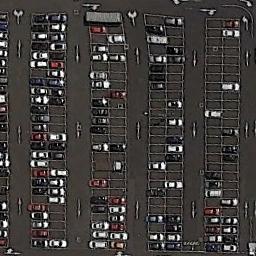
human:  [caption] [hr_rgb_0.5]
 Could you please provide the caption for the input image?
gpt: Three rows of cars were parked in the parking lot .

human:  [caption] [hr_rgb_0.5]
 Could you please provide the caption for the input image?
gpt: The parking lot has some parked cars but lots of parking spaces are still empty .

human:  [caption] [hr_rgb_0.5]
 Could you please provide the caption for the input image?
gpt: The parking lot is full of cars .

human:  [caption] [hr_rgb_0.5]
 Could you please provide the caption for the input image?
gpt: Many cars of different styles are on the parking lot .

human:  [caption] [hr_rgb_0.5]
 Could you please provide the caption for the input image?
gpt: There are many cars and many empty space on the parking lot .